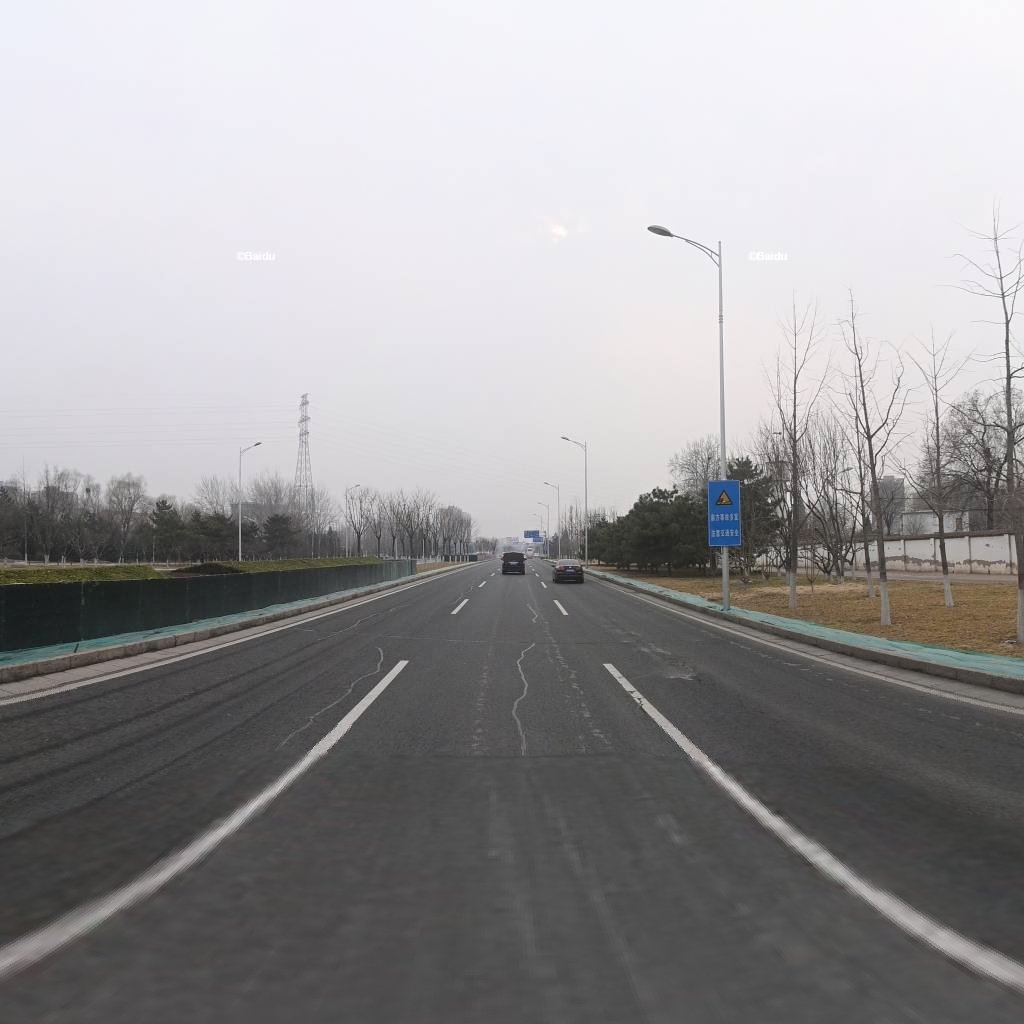
Region: Haidian
Road damage annotations: longitudinal patch, longitudinal patch, transverse patch, longitudinal patch, longitudinal patch, longitudinal patch